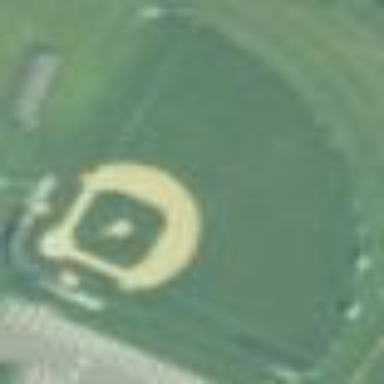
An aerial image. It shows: Baseball pitch for leisure land activities.